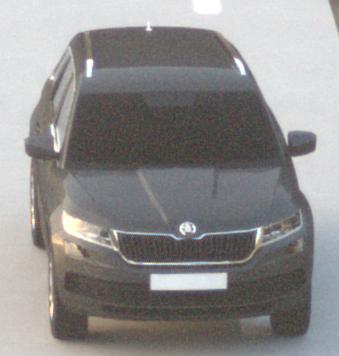
Make: Skoda
Model: Kodiaq 1.4 TSI
Detailed model: Kodiaq
Model produced from: 2017/03
Model produced until: 2018/05
Doors: 5
Color: gray
Road condition: dry road
Daytime: sunrise or sunset
Contrast: low contrast